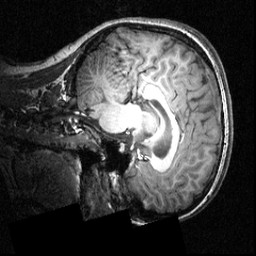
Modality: T1w
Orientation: sagittal
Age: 20
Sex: female
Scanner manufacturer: siemens
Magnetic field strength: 3.951 T
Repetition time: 1.5 s
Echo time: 0.00335 s